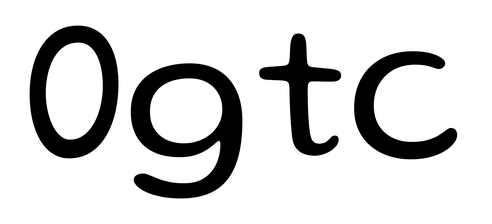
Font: Gluten_Light